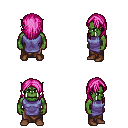
a pixel art fantasy rpg character, male body template, orc, green skin, chain tabard jacket, robe skirt, pink long hairstyle, brown shoes, four views (front, back, left, right), 2x2 character sprite sheet, small pixel art, hard edges, no anti-aliasing